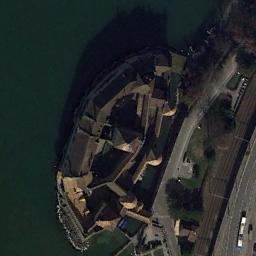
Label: palace